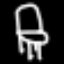
Label: chair